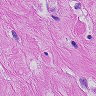
Metastatic tissue present: yes